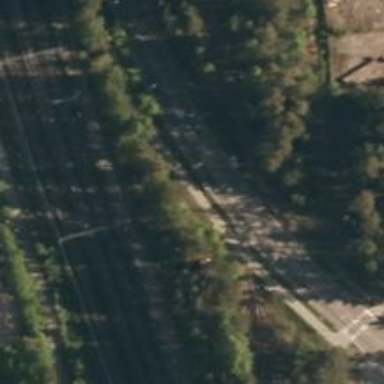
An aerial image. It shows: Light railway signal with light crossing form.